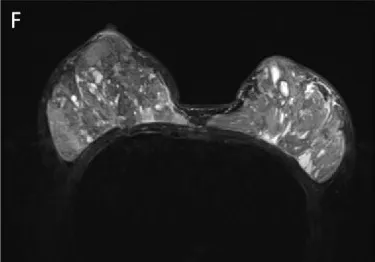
MRI. Of bilateral breasts. MRI. Indicated dense glands in both breasts.
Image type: radiology (mri)